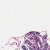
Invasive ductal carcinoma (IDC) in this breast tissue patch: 0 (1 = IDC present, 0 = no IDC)